На конце доски длиной $L$ и массой $M$ находится короткий брусок массой $m$ (см. рисунок).  Доска может скользить без трения по горизонтальной плоскости. Коэффициент трения скольжения бруска по поверхности доски равен $\mu$.
Kaкую скорость $v$ нужно толчком сообщить доске, чтобы она выскользнула из-под бруска?
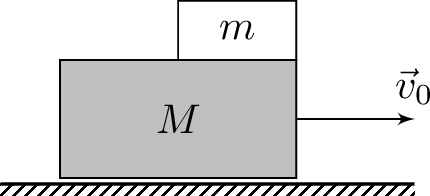
Ответ: $$ v_{0}=\sqrt{2 \mu g L\left(1+\frac{m}{M}\right)}. $$ Доска выскользнет из-под бруска, если $v>v_{0}$.
Темы:
T, Механика, Динамика, Всероссийские, Сухое трение